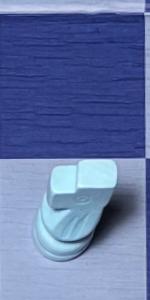
Label: Knight_White